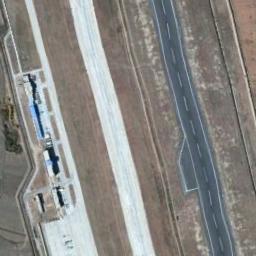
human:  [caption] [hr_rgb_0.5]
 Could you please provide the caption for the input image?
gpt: The runway is next to another road and some buildings are next to the runway .

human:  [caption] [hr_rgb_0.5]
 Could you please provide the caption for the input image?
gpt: The runway is on the bare land next to some trees .

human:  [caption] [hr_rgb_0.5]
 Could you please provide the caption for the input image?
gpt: There are two brown runways next to two parallel runways  There are many buildings in the open space next to the runways .

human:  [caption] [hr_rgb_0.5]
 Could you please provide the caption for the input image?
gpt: There are several buildings beside the runway .

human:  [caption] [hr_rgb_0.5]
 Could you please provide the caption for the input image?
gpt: There are brown bare land and some buildings beside the runway .